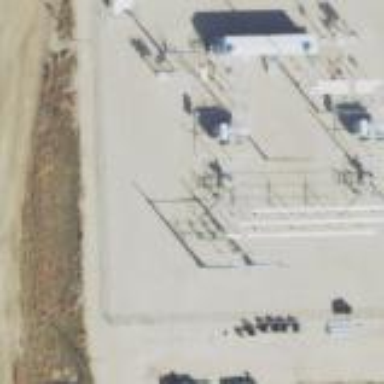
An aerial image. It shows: Power substation.